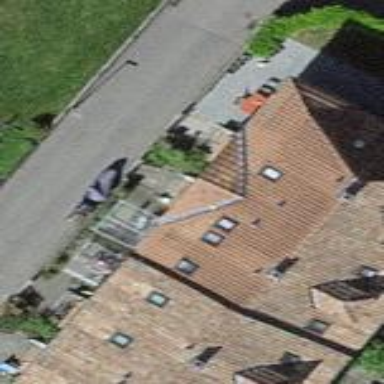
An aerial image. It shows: Residential building with gabled roof made of maroon roof tiles. The roof is oriented across the building.